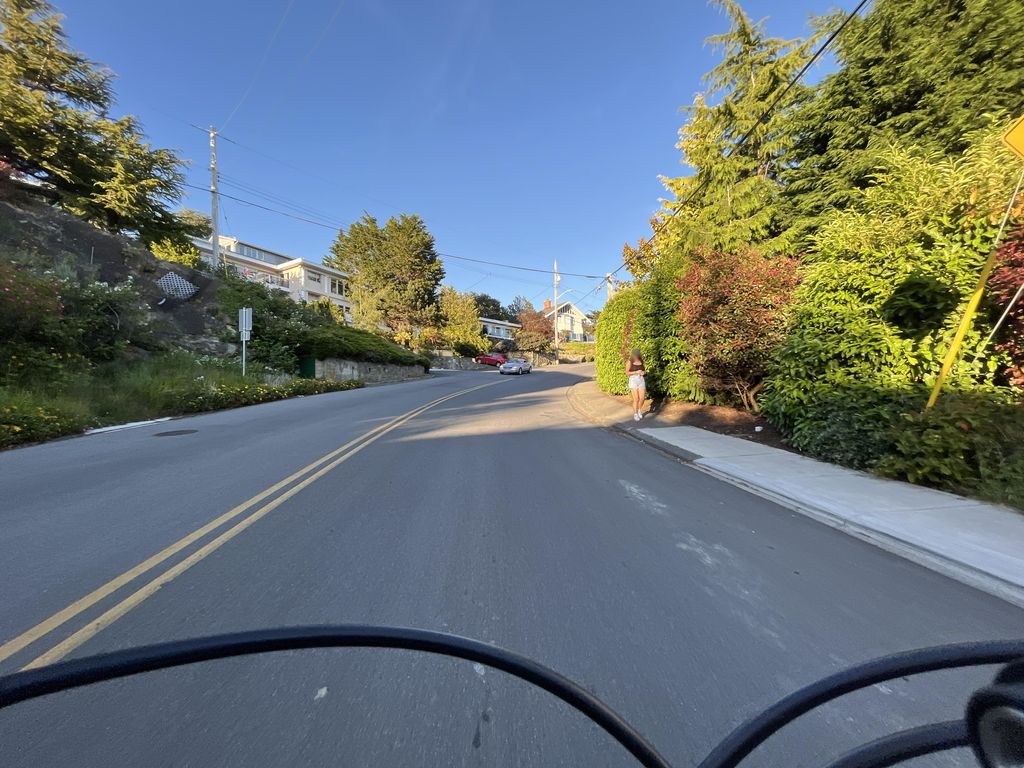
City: victoria